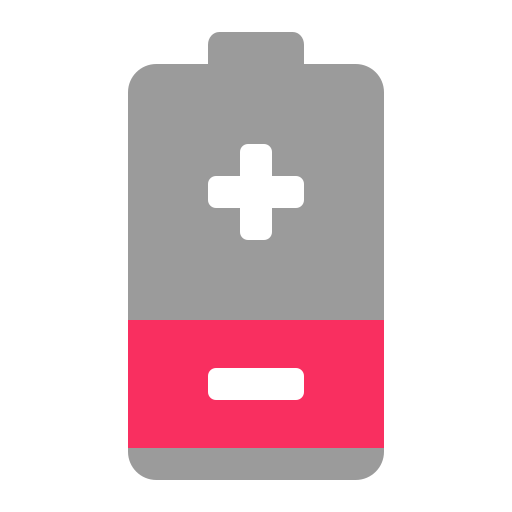
low battery flat